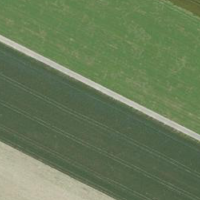
EUNIS habitat code: 52
Species observed at this site:
Cyperus esculentus